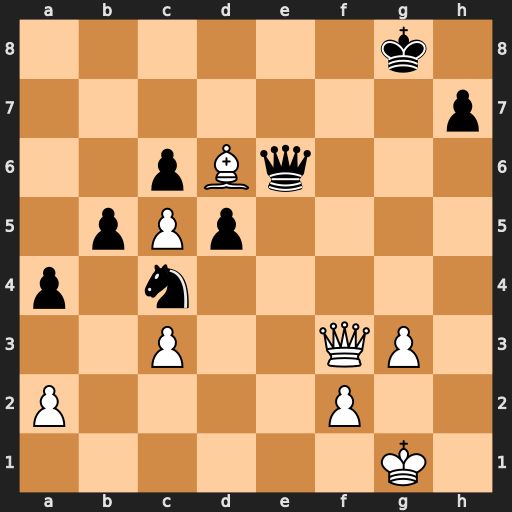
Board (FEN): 6k1/7p/2pBq3/1pPp4/p1n5/2P2QP1/P4P2/6K1
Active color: w
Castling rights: -
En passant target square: -
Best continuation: Qf8#